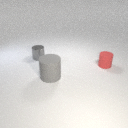
small red rubber cylinder behind large gray rubber cylinder